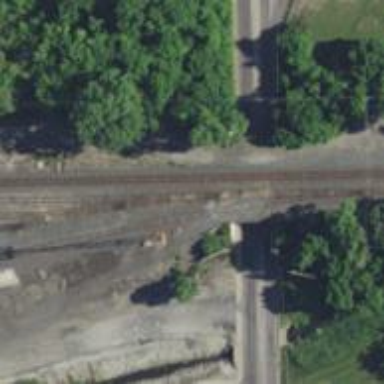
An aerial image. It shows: Railway siding with rails.